Question: I wan't to use the CKEditor in my Rails-App.
in my gemfile I added this line
'''
gem 'ckeditor', :git => 'https://github.com/galetahub/ckeditor.git'
'''
after i run "bundle update" and "rails generate ckeditor:install --orm=active_record --backend=paperclip" I add to my application.js this line:
'''
//= require ckeditor/init
'''
in my view I added this line:
'''
<%= f.cktext_area :img, :ckeditor => {:toolbar => 'img', :customConfig => asset_path('ckeditor/config.js')} %>
'''
I created this folders and files:
'''
/app/assets/javascripts/ckeditor
/app/assets/javascripts/ckeditor/config.js
/app/assets/javascripts/ckeditor/contents.css
'''
My config.js looks like this:
'''
CKEDITOR.editorConfig = function( config )
{
config.toolbar_img = [
{ name: 'document', items: [ 'Source', '-', 'NewPage', 'Preview', '-', 'Templates' ] },
]
}
'''
Why my Editor looks like this?

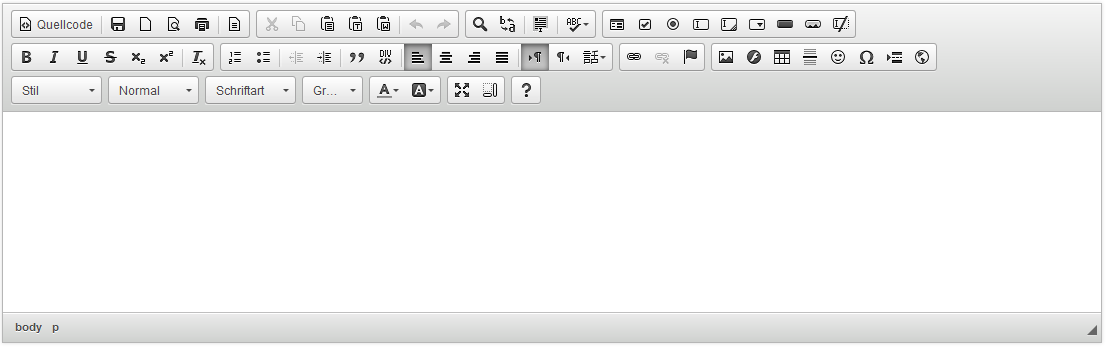
Answer: Change your config.js file with this:
'''
CKEDITOR.config.toolbar= [
{ name: 'document', items: [ 'Source', '-', 'NewPage', 'Preview', '-', 'Templates' ] }
];
'''
Make sure that you require config.js in your application.js file:
'''
//= require ckeditor/init
//= require_tree ./ckeditor
'''
Also, CSS file should be here: not here
After doing the changes mentioned above you can just do: '<%= f.cktext_area :img %>'.
However, if you want to pass config values in text_area directly then something like this should do:
'''
<%= f.cktext_area :img, :ckeditor => {:toolbar => 'mini'} %>
'''
or:
'''
<%= f.cktext_area :img, :ckeditor => {:toolbar => {'name' => 'document', 'items' => ['Source']} } %>
'''